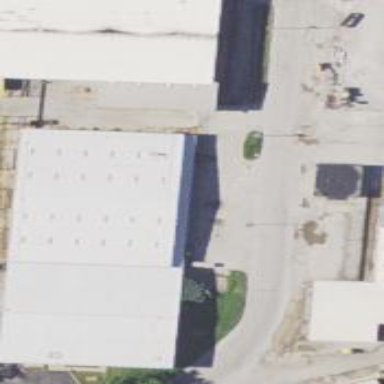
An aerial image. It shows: Industrial building.